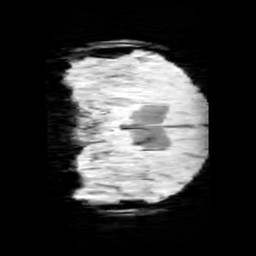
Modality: minIP
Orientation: coronal
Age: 9
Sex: male
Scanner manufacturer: siemens
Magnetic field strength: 3 T
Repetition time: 0.027 s
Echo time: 0.02 s